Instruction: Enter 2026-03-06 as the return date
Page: home
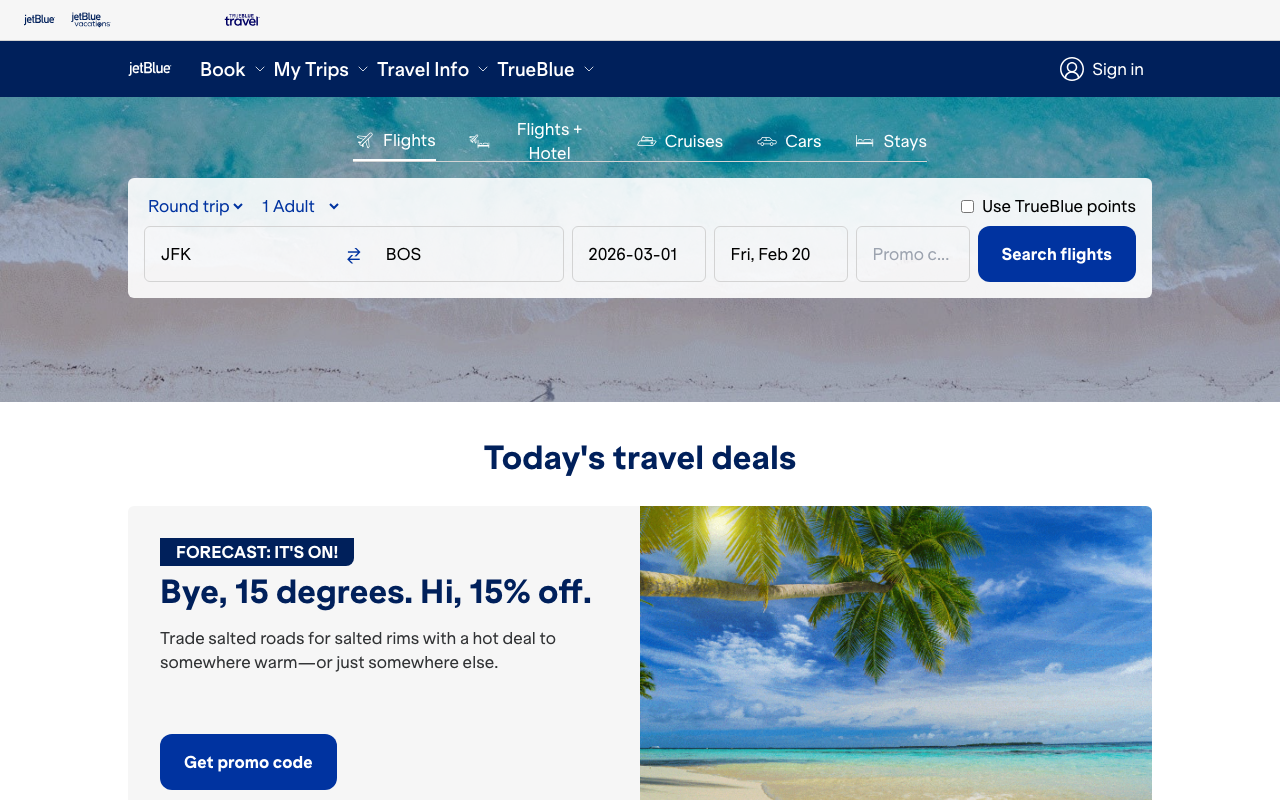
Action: type